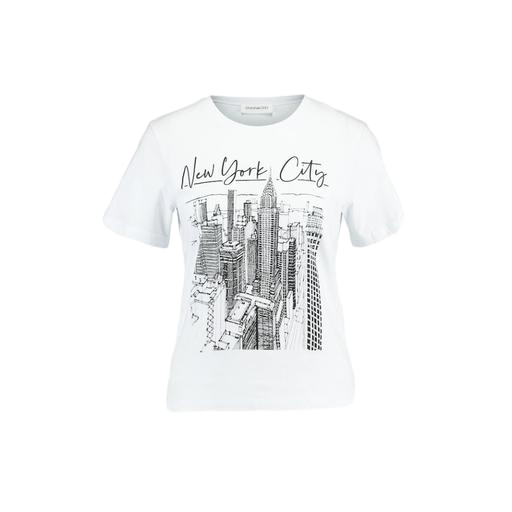
white new york city graphic top, ny t shirt, new york graphic tee, white background